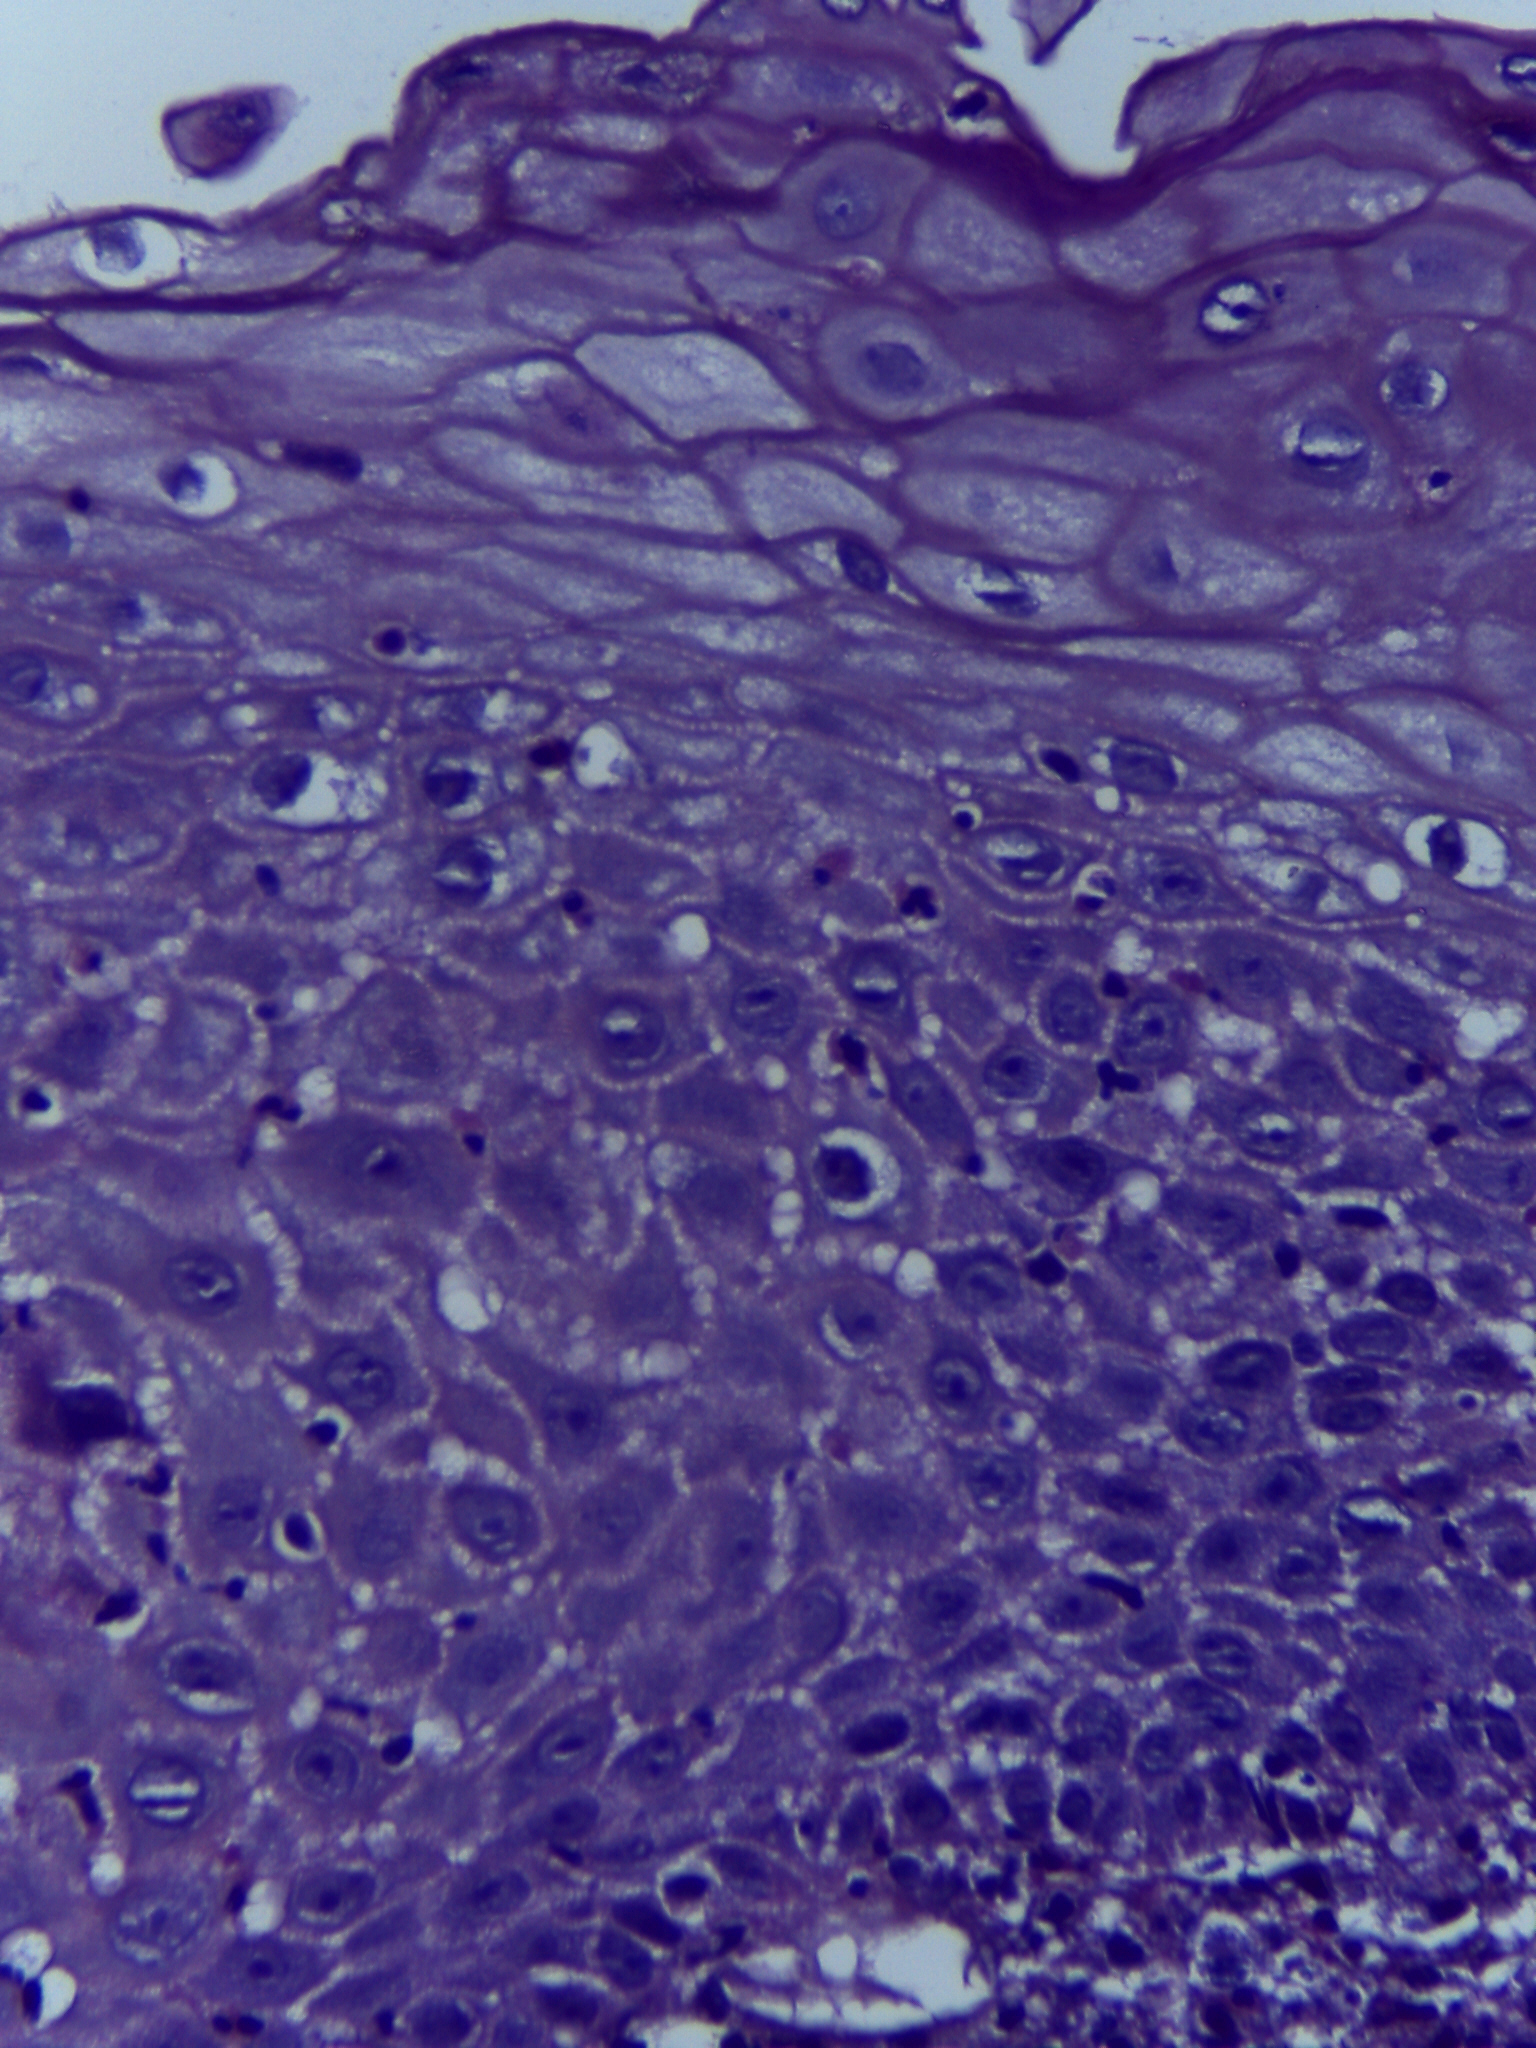
Diagnosis: OSCC